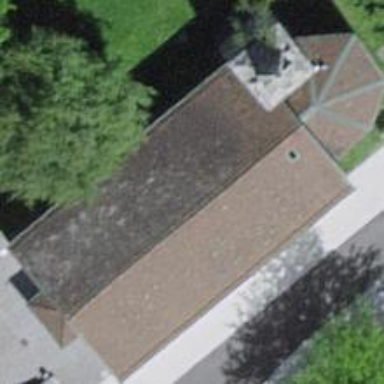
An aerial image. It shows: Beautiful church building.